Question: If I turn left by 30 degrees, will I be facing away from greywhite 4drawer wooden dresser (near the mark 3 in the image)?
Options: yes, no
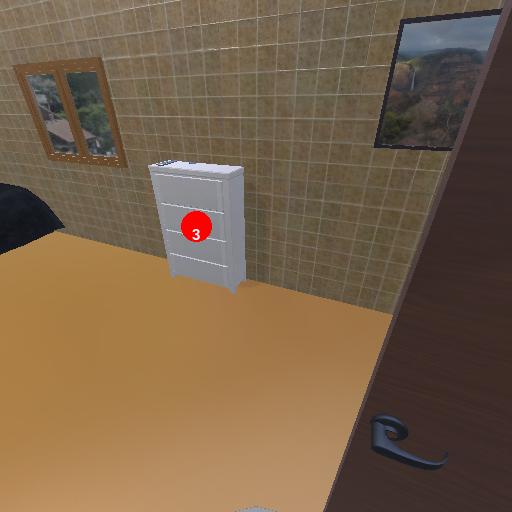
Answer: yes